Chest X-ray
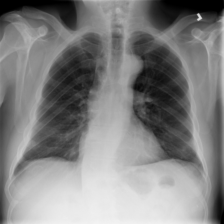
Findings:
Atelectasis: negative
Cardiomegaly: negative
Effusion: negative
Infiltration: negative
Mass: negative
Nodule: negative
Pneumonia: negative
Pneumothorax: negative
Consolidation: negative
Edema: negative
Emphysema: negative
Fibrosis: negative
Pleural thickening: negative
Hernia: negative